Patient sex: M
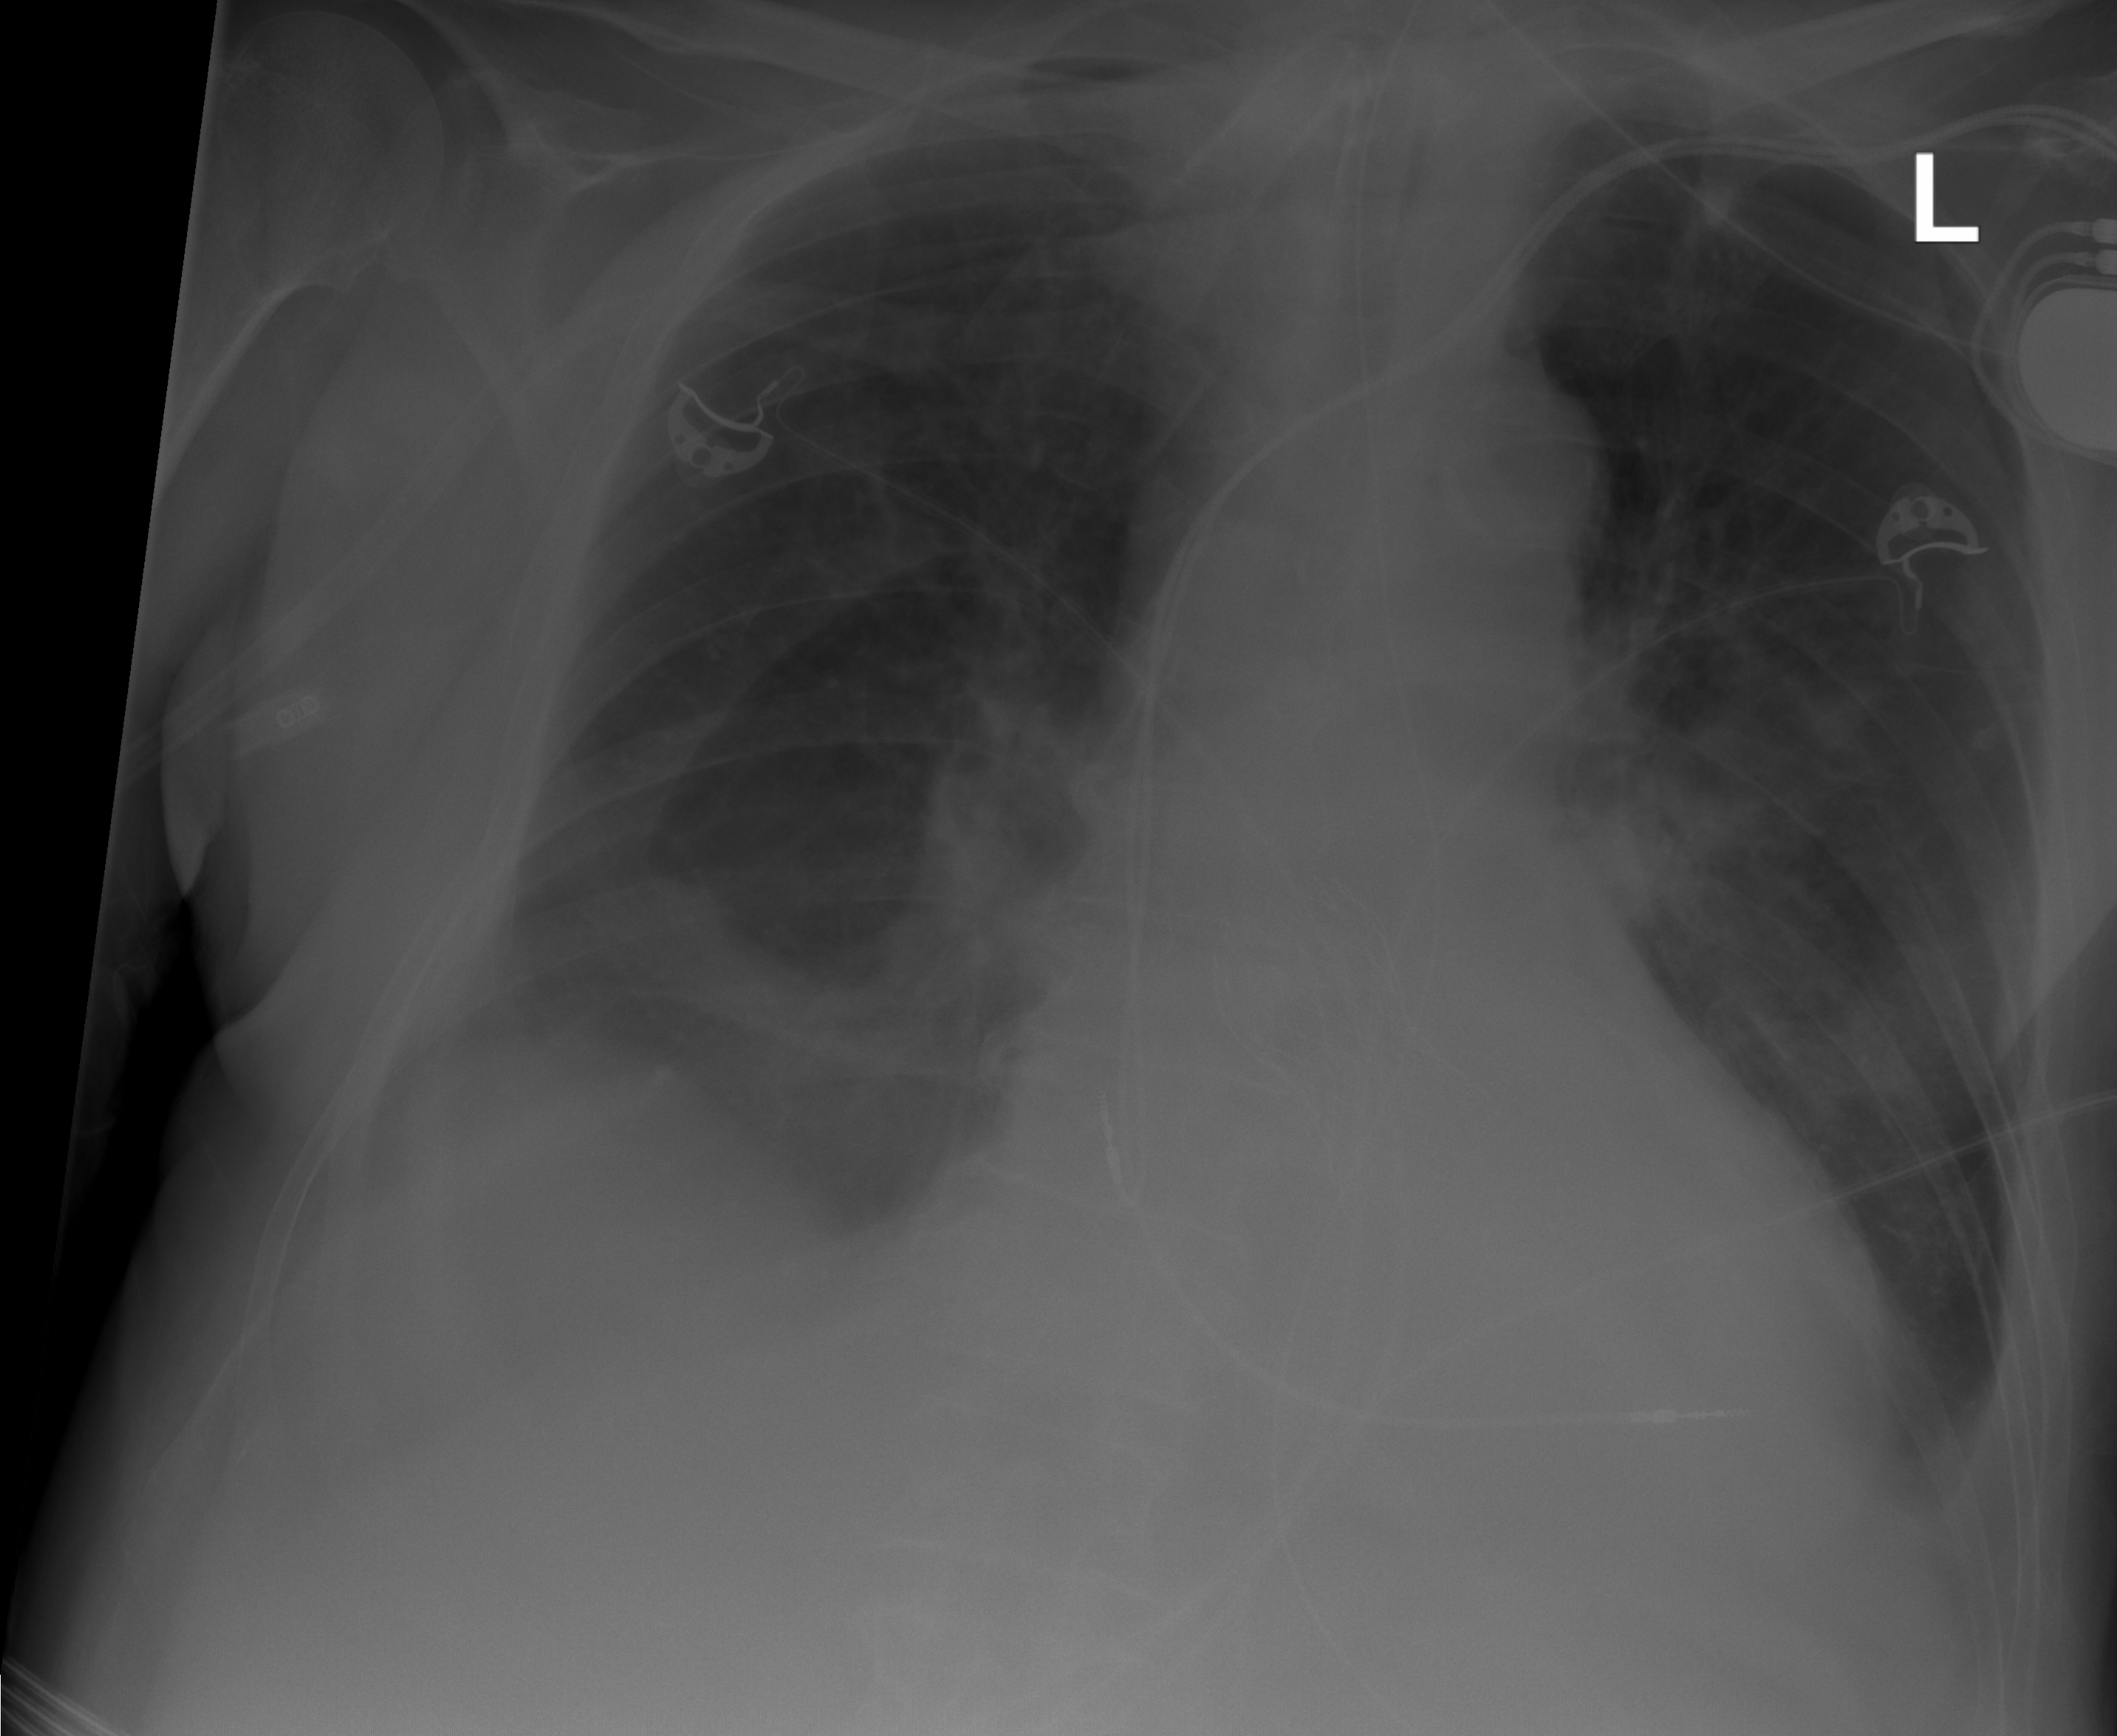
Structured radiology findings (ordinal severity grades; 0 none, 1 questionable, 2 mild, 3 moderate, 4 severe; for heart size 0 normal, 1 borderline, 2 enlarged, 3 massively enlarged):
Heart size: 0
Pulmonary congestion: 0
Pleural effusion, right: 0
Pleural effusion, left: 2
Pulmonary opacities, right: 2
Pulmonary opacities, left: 1
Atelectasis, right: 0
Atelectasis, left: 0